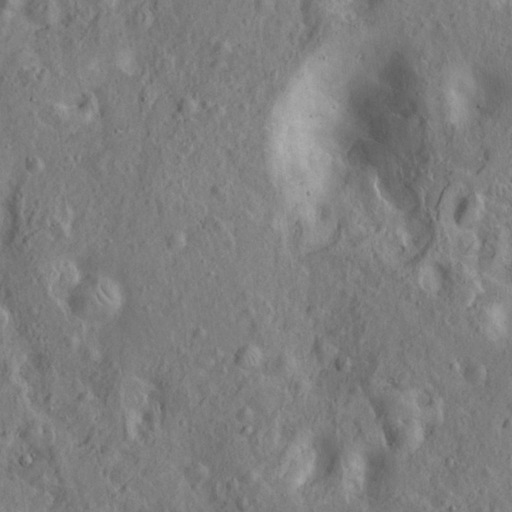
Classes present: Background, Cone